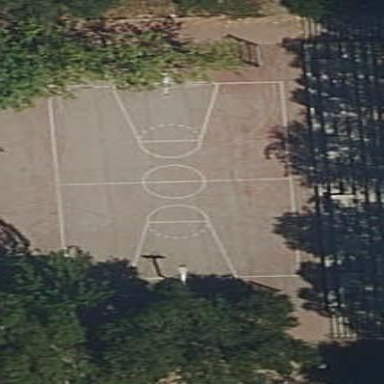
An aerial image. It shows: Basketball court on pitch.